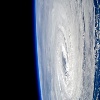
Label: cloud